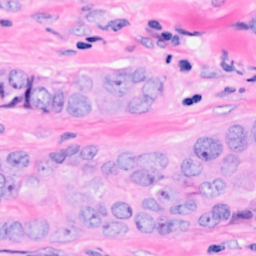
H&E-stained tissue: Breast